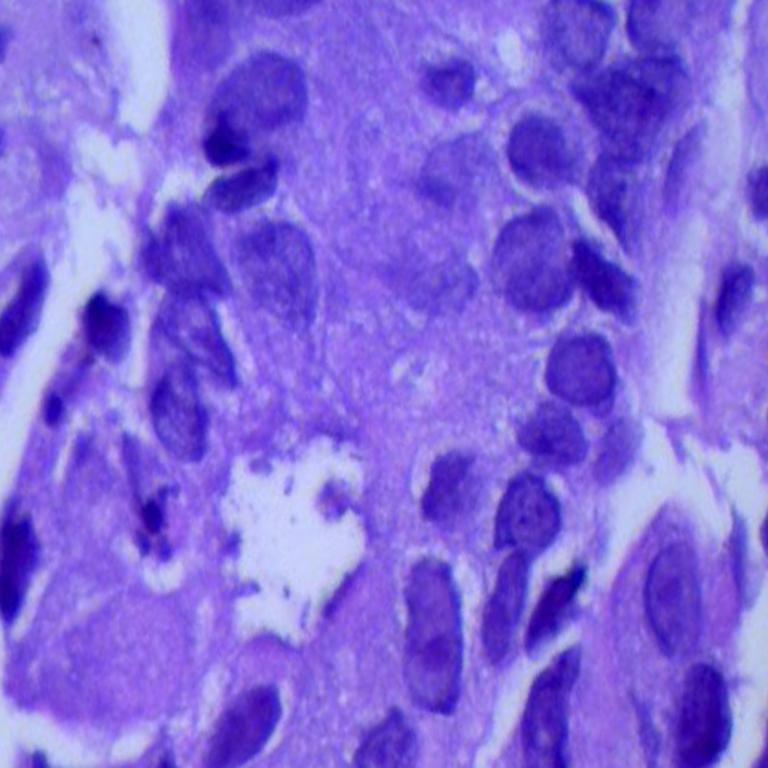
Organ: lung
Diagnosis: adenocarcinomas